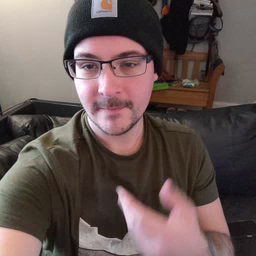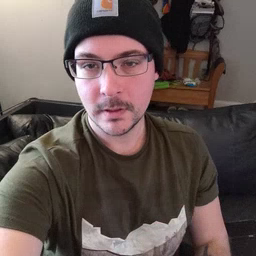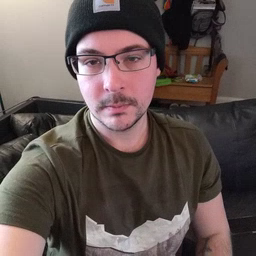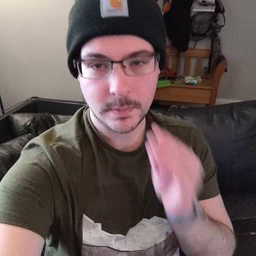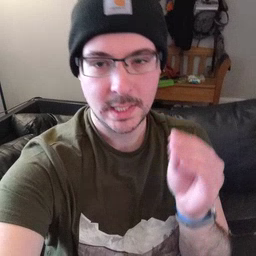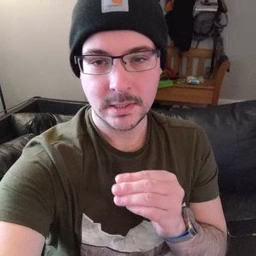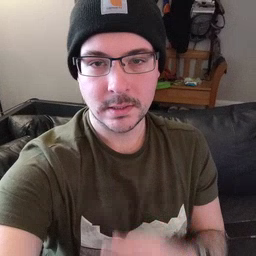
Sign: kiss